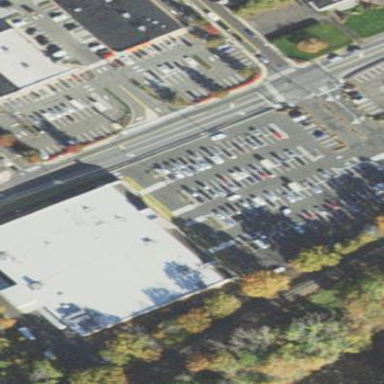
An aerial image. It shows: Building that houses supermarket.